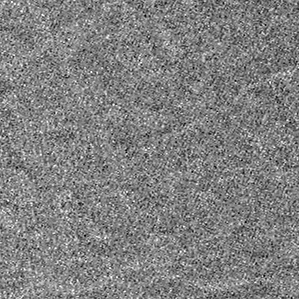
Label: frost